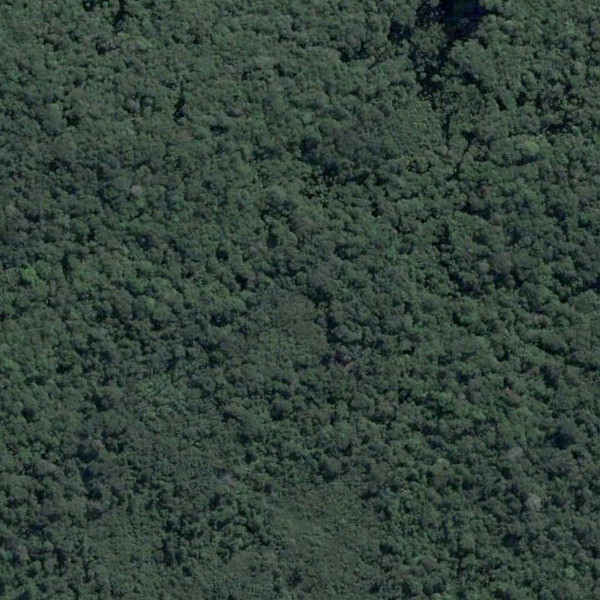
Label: Forest